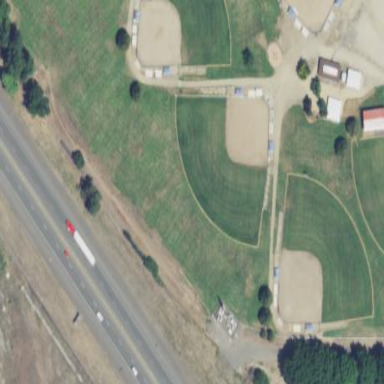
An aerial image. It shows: Baseball pitch for leisure land.